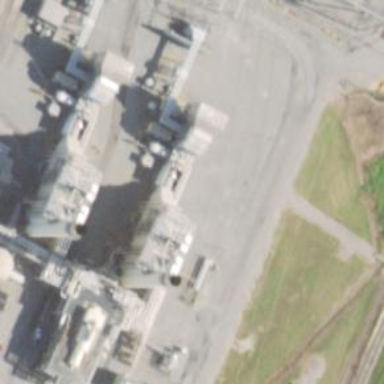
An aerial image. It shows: Gas turbine generator powered by gas.